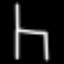
Label: chair